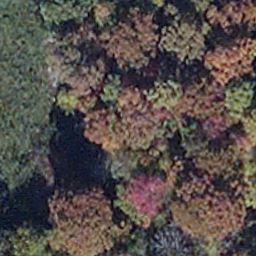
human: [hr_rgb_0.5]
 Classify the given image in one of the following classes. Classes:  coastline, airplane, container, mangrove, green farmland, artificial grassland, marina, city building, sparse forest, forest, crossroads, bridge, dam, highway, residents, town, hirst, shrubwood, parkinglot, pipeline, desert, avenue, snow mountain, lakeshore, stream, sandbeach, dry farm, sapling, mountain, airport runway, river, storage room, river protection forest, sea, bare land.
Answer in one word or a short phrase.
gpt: mangrove